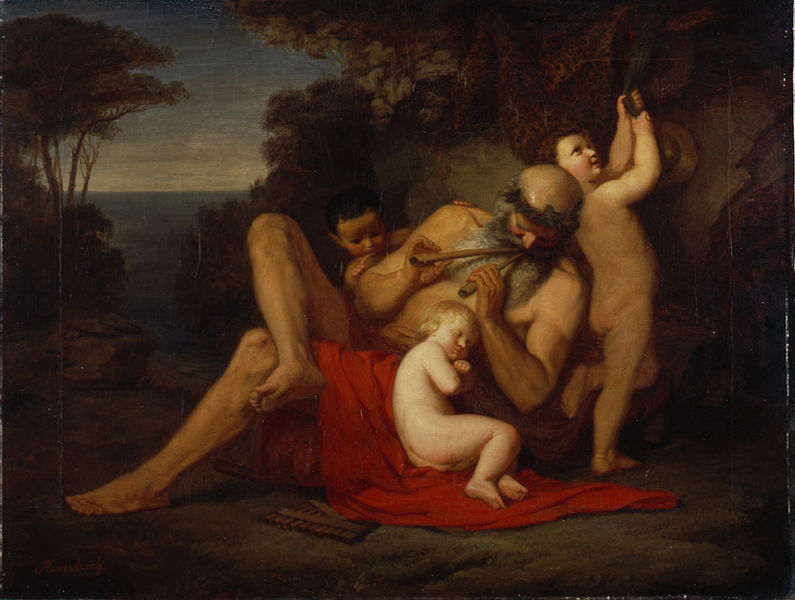
Titel: Silen mit schlafendem Bacchusknaben
Künstler: Anselm Feuerbach
Standort: Karlsruhe
Institution: Staatliche Kunsthalle Karlsruhe
Schlagwörter: akt, baum, fuß, gemälde, gott, gruppe, himmel, mann, meer, nackt, schlaf, umhang, wasser, bäume, fluss, landschaft, see, sitzen, abend, braun, hut, nase, schwarz, weiss, rot, tier, tiere, tuch, beige, malerei, alt, bart, blond, arme, barock, bärtig, falten, rembrandt, stein, steine, vollbart, instrument, öl, natur, büsche, gebüsch, boden, gewand, haare, mantel, decke, drei, kind, vater, instrumente, musik, pflanzen, höhle, locken, wald, kinder, engel, putto, beine, fell, pflücken, bein, füße, hintern, küste, schlafen, schlafend, düster, man, alter mann, buben, jungen, fels, baby, ziehen, ölgemälde, spielen, pfeife, glatze, musikinstrument, musizieren, tusch, junge, knie, wade, nacktheit, schild, alter, himmle, nakt, kauernd, traum, schlange, helm, kranz, lorbeerkranz, mythologie, flute, flöte, baumgruppe, efeu, jesus, zeus, satyr, faun, pan, müde, rotes tuch, wien, fjord, amor, putten, grieche, ausruhen, flöten, panflöte, aulos, dionysos, leopard, ind, nude, schläft, schuld, musikinstrumente, red, roter umhang, caravaggio, beard, dyonisos, sea, sky, ruch, beruhigend, doppelflöte, children, tree, water, 3, bazum, feet, naked, head, #erde, musiziert, blabla, lgemälde, kranuz, panflöten, gmealt, towel, sleeping, lötenspieler, malerei düster